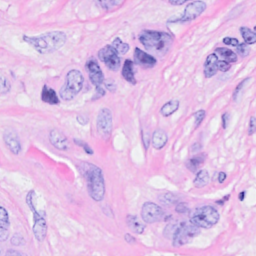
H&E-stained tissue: Breast